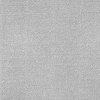
Atmospheric dust classification: dusty